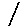
Label: line